Question: I want to move a red star marker along the spiral trajectory with an equal distance of 5 units between the red star points on its circumference like in the below image.
'''
vertspacing = 10;
horzspacing = 10;
thetamax = 10*pi;
% Calculation of (x,y) - underlying archimedean spiral.
b = vertspacing/2/pi;
theta = 0:0.01:thetamax;
x = b*theta.*cos(theta)+50;
y = b*theta.*sin(theta)+50;
% Calculation of equidistant (xi,yi) points on spiral.
smax = 0.5*b*thetamax.*thetamax;
s = 0:horzspacing:smax;
thetai = sqrt(2*s/b);
xi = b*thetai.*cos(thetai);
yi = b*thetai.*sin(thetai);
plot(x,y,'b-');
hold on
'''
I want to get a figure that looks like the following:

This is my code for the circle trajectory:
'''
% Initialization steps.
format long g;
format compact;
fontSize = 20;
r1 = 50;
r2 = 35;
r3= 20;
xc = 50;
yc = 50;
% Since arclength = radius * (angle in radians),
% (angle in radians) = arclength / radius = 5 / radius.
deltaAngle1 = 5 / r1;
deltaAngle2 = 5 / r2;
deltaAngle3 = 5 / r3;
theta1 = 0 : deltaAngle1 : (2 * pi);
theta2 = 0 : deltaAngle2 : (2 * pi);
theta3 = 0 : deltaAngle3 : (2 * pi);
x1 = r1*cos(theta1) + xc;
y1 = r1*sin(theta1) + yc;
x2 = r2*cos(theta2) + xc;
y2 = r2*sin(theta2) + yc;
x3 = r3*cos(theta3) + xc;
y3 = r3*sin(theta3) + yc;
plot(x1,y1,'color',[1 0.5 0])
hold on
plot(x2,y2,'color',[1 0.5 0])
hold on
plot(x3,y3,'color',[1 0.5 0])
hold on
% Connecting Line:
plot([70 100], [50 50],'color',[1 0.5 0])
% Set up figure properties:
% Enlarge figure to full screen.
set(gcf, 'Units', 'Normalized', 'OuterPosition', [0, 0, 1, 1]);
drawnow;
axis square;
for i = 1 : length(theta1)
plot(x1(i),y1(i),'r*')
pause(0.1)
end
for i = 1 : length(theta2)
plot(x2(i),y2(i),'r*')
pause(0.1)
end
for i = 1 : length(theta3)
plot(x3(i),y3(i),'r*')
pause(0.1)
end
'''
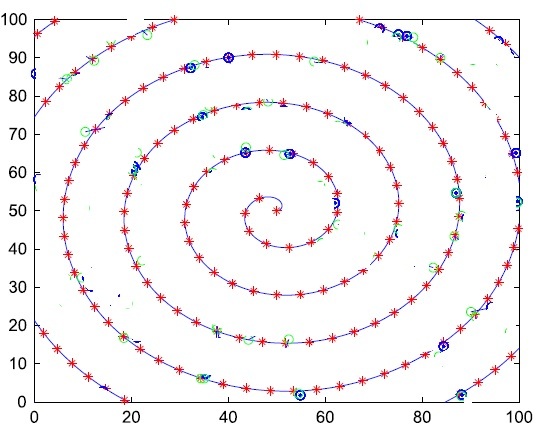
Answer: I can't think of a way to compute distance along a spiral, so I'm approximating it with circles, in hopes that it will still be useful.
My solution relies on the <URL> function from FEX, to find the intersection of circles with the spiral. I am providing an animation so it is easier to understand.
The code (tested on R2017a):
'''
function [x,y,xi,yi] = q44916610(doPlot)
%% Input handling:
if nargin < 1 || isempty(doPlot)
doPlot = false;
end
%% Initialization:
origin = [50,50];
vertspacing = 10;
thetamax = 5*(2*pi);
%% Calculation of (x,y) - underlying archimedean spiral.
b = vertspacing/(2*pi);
theta = 0:0.01:thetamax;
x = b*theta.*cos(theta) + origin(1);
y = b*theta.*sin(theta) + origin(2);
%% Calculation of equidistant (xi,yi) points on spiral.
DST = 5; cRes = 360;
numPts = ceil(vertspacing*thetamax); % Preallocation
[xi,yi] = deal(NaN(numPts,1));
if doPlot && isHG2() % Plots are only enabled if the MATLAB version is new enough.
figure(); plot(x,y,'b-'); hold on; axis equal; grid on; grid minor;
hAx = gca; hAx.XLim = [-5 105]; hAx.YLim = [-5 105];
hP = plot(xi,yi,'r*');
else
hP = struct('XData',xi,'YData',yi);
end
hP.XData(1) = origin(1); hP.YData(1) = origin(2);
for ind = 2:numPts
P = InterX([x;y], makeCircle([hP.XData(ind-1),hP.YData(ind-1)],DST/2,cRes));
[~,I] = max(abs(P(1,:)-origin(1)+1i*(P(2,:)-origin(2))));
if doPlot, pause(0.1); end
hP.XData(ind) = P(1,I); hP.YData(ind) = P(2,I);
if doPlot, pause(0.1); delete(hAx.Children(1)); end
end
xi = hP.XData(~isnan(hP.XData)); yi = hP.YData(~isnan(hP.YData));
%% Nested function(s):
function [XY] = makeCircle(cnt, R, nPts)
P = (cnt(1)+1i*cnt(2))+R*exp(linspace(0,1,nPts)*pi*2i);
if doPlot, plot(P,'Color',lines(1)); end
XY = [real(P); imag(P)];
end
end
%% Local function(s):
function tf = isHG2()
try
tf = ~verLessThan('MATLAB', '8.4');
catch
tf = false;
end
end
function P = InterX(L1,varargin)
% DOCUMENTATION REMOVED. For a full version go to:
% https://www.mathworks.com/matlabcentral/fileexchange/22441-curve-intersections
narginchk(1,2);
if nargin == 1
L2 = L1; hF = @lt; %...Avoid the inclusion of common points
else
L2 = varargin{1}; hF = @le;
end
%...Preliminary stuff
x1 = L1(1,:)'; x2 = L2(1,:);
y1 = L1(2,:)'; y2 = L2(2,:);
dx1 = diff(x1); dy1 = diff(y1);
dx2 = diff(x2); dy2 = diff(y2);
%...Determine 'signed distances'
S1 = dx1.*y1(1:end-1) - dy1.*x1(1:end-1);
S2 = dx2.*y2(1:end-1) - dy2.*x2(1:end-1);
C1 = feval(hF,D(bsxfun(@times,dx1,y2)-bsxfun(@times,dy1,x2),S1),0);
C2 = feval(hF,D((bsxfun(@times,y1,dx2)-bsxfun(@times,x1,dy2))',S2'),0)';
%...Obtain the segments where an intersection is expected
[i,j] = find(C1 & C2);
if isempty(i), P = zeros(2,0); return; end
%...Transpose and prepare for output
i=i'; dx2=dx2'; dy2=dy2'; S2 = S2';
L = dy2(j).*dx1(i) - dy1(i).*dx2(j);
i = i(L~=0); j=j(L~=0); L=L(L~=0); %...Avoid divisions by 0
%...Solve system of eqs to get the common points
P = unique([dx2(j).*S1(i) - dx1(i).*S2(j), ...
dy2(j).*S1(i) - dy1(i).*S2(j)]./[L L],'rows')';
function u = D(x,y)
u = bsxfun(@minus,x(:,1:end-1),y).*bsxfun(@minus,x(:,2:end),y);
end
end
'''
Result:
<URL>
Note that in the animation above, the of the circle (and hence the distance between the red points) is 10 and not 5.